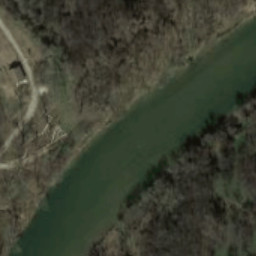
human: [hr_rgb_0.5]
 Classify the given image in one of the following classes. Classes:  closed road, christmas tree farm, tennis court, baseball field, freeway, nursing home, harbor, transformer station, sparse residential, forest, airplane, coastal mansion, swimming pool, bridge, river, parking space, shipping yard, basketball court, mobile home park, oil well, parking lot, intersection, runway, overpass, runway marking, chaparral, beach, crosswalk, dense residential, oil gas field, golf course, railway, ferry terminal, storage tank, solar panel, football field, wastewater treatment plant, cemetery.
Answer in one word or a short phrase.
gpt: river